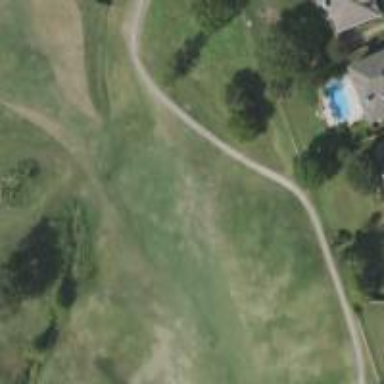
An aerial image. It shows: High-quality path used as golf course track.